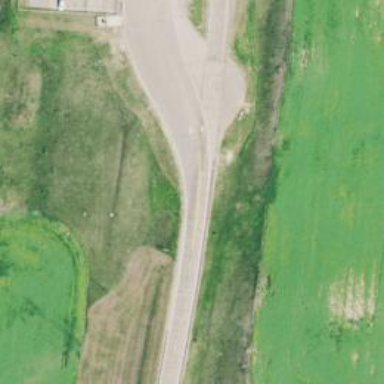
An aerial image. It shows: Primary link highway with asphalt surface.